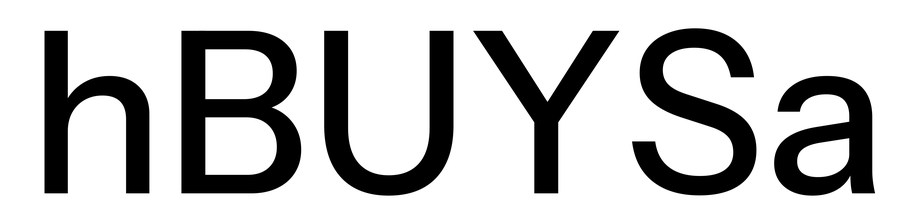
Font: InstrumentSans_Medium